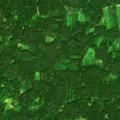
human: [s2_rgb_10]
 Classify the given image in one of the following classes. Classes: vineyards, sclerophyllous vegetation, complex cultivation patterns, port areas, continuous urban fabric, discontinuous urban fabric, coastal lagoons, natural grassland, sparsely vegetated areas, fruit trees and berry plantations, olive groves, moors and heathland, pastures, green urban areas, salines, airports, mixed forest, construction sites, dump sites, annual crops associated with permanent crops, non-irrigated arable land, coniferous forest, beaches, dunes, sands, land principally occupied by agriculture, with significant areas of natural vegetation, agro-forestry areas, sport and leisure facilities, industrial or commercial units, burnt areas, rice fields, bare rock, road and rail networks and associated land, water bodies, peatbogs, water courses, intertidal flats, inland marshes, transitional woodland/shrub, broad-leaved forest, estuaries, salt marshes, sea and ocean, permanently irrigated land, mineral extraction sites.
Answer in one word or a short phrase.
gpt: coniferous forest